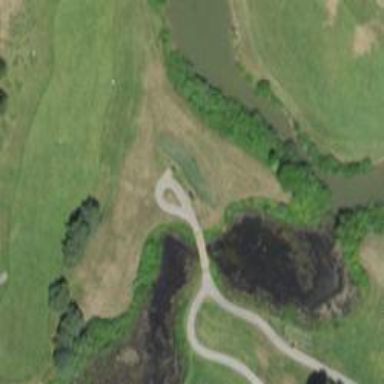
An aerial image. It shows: Path on bridge over golf course.